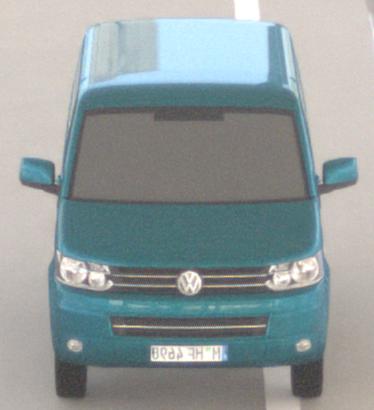
Make: VW Commercial Vehicles (Nutzfahrzeuge)
Model: T5 Multivan 2.0
Detailed model: T5 Multivan
Model produced from: 2009/09
Model produced until: 2013/06
Doors: 4
Color: blue
Road condition: dry road
Daytime: morning or afternoon
Contrast: low contrast